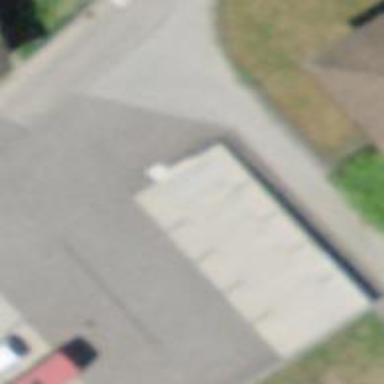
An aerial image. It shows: Charging station.